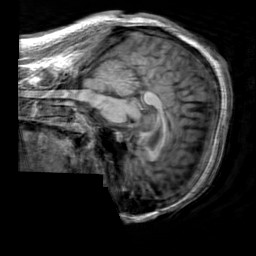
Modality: T1w
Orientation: sagittal
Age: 45
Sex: male
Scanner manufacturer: siemens
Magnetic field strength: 3 T
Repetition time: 2.3 s
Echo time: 0.00303 s